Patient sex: M
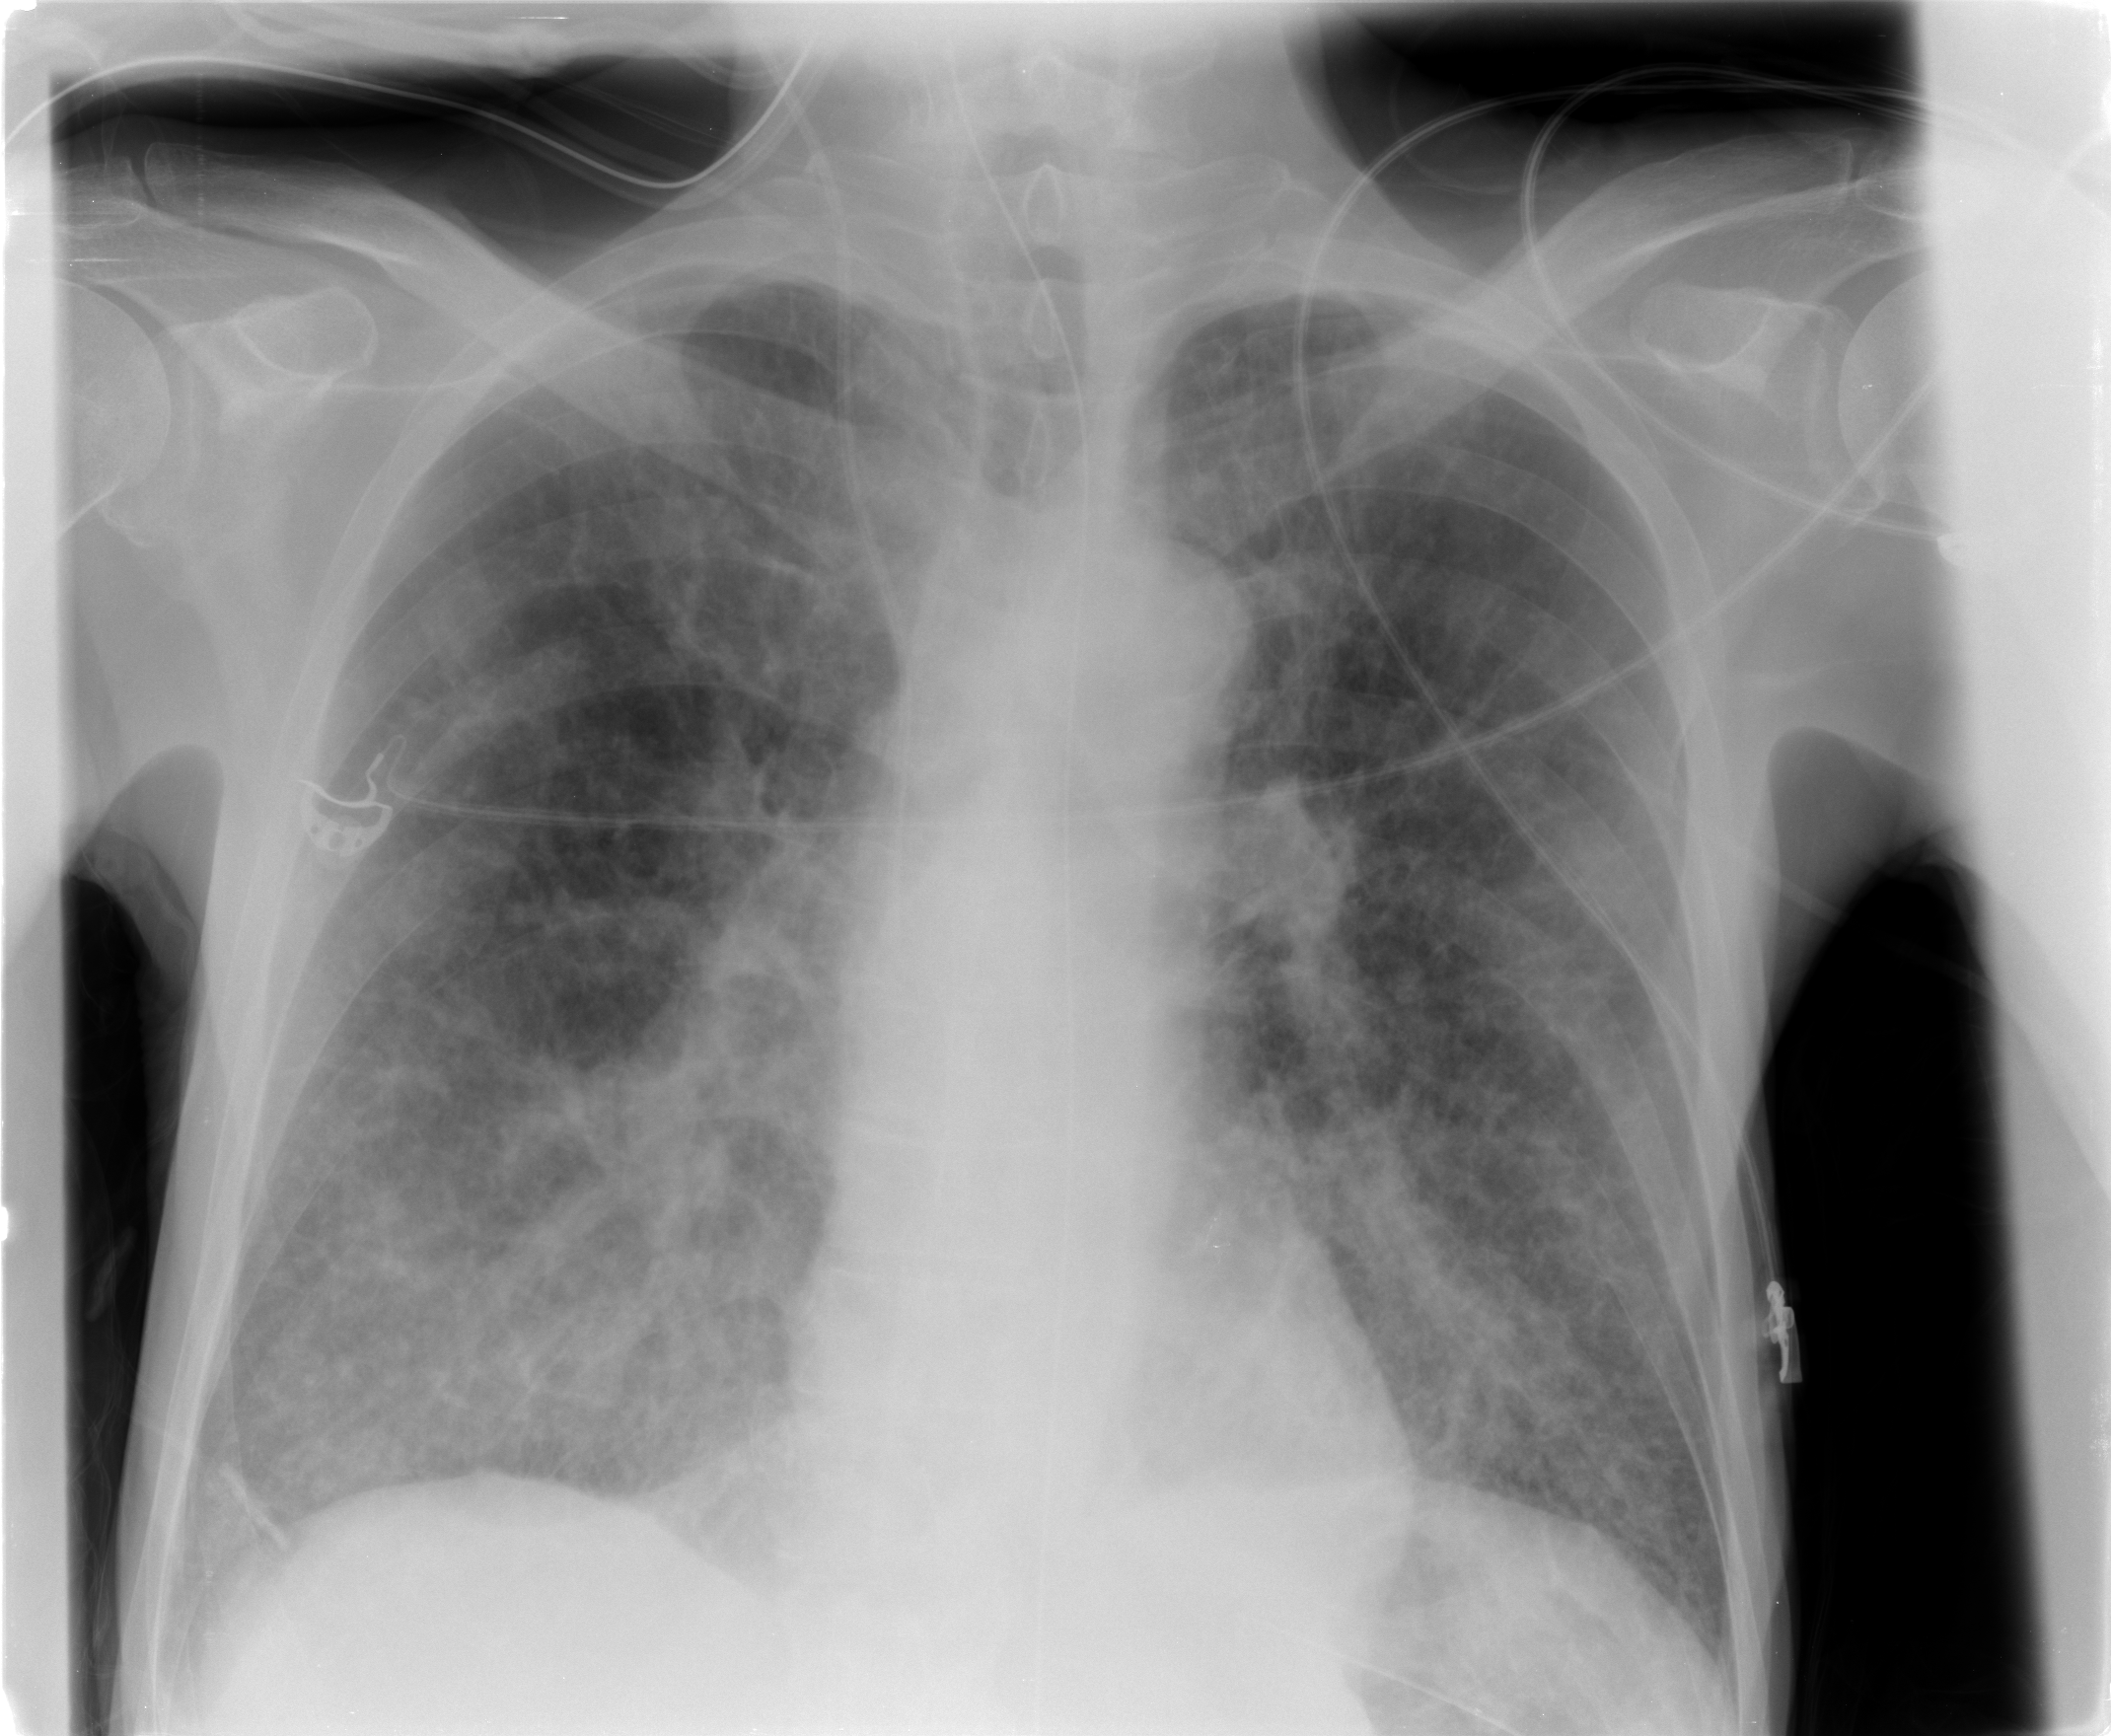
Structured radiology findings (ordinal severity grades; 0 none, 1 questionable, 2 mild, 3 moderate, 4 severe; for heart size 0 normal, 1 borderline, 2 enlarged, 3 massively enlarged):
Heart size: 0
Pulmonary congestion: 0
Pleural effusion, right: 0
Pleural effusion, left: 0
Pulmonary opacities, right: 3
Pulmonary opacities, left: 2
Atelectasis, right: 0
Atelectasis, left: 0